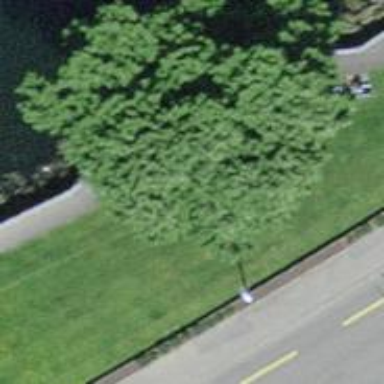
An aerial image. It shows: Blue bench.